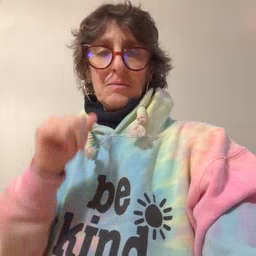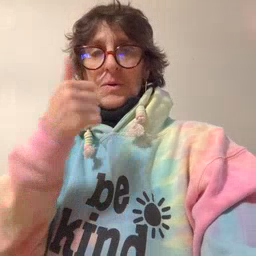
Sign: tomorrow